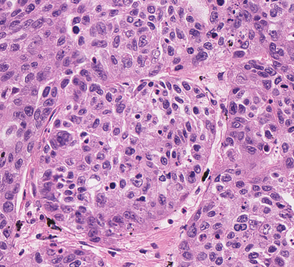
Tumor epithelial tissue: yes
Tumor-associated stroma tissue: yes
Normal tissue: no